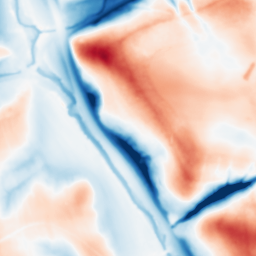
Category: multiscale
Decomposition family: dog
Decomposition parameters: sigma_low: 1
sigma_high: 20
Upsampling method: quintic
Upsampling parameters: scale: 2
Upsampling scale: 2